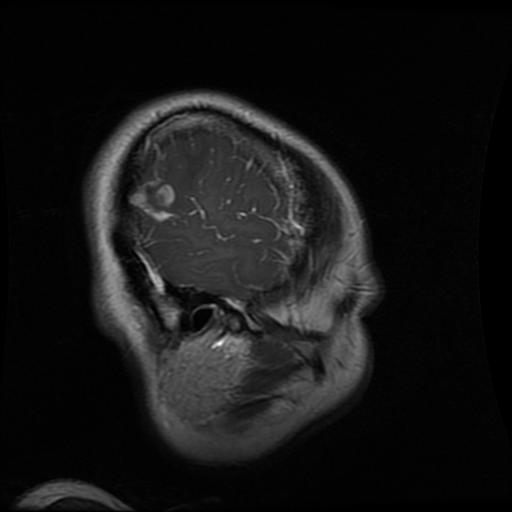
Label: glioma